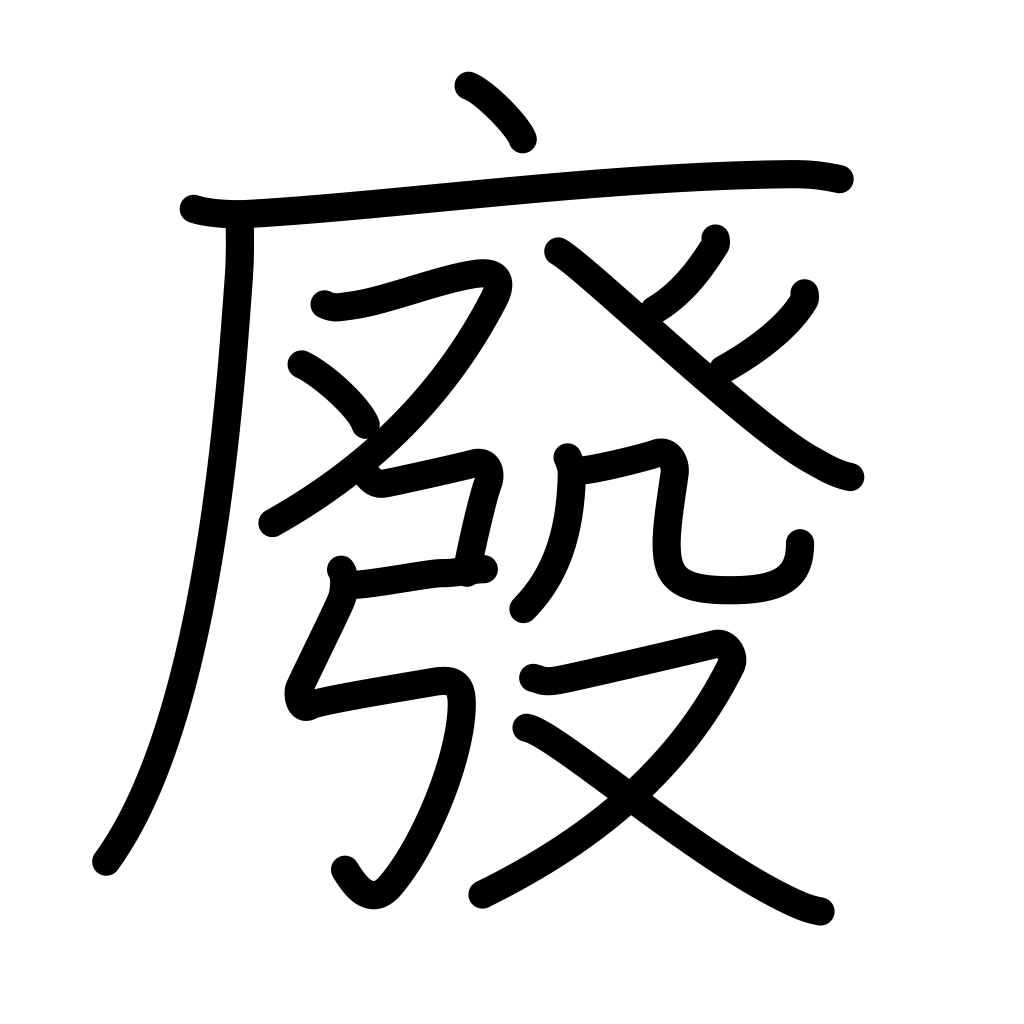
Meaning: abrogate, terminate, discard